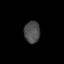
Tissue: skin
Cell type: Epithelial cells
Senescence score: 0.1873
Nuclear area (px): 337
Mean DAPI intensity: 76.694